Field crop: maize
Growth stage: 1
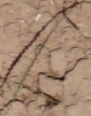
Species: lolium